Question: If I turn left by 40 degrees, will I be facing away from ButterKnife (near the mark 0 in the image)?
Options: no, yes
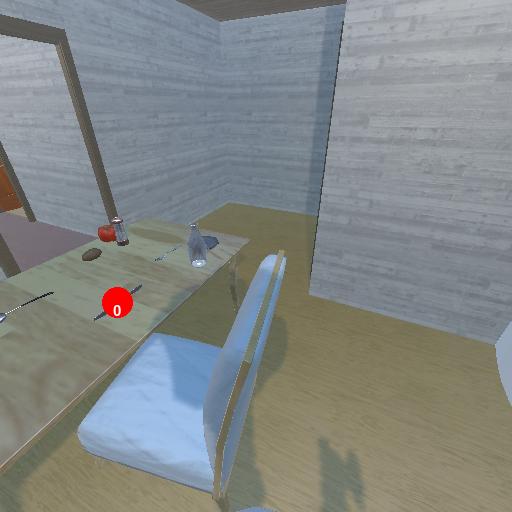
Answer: no